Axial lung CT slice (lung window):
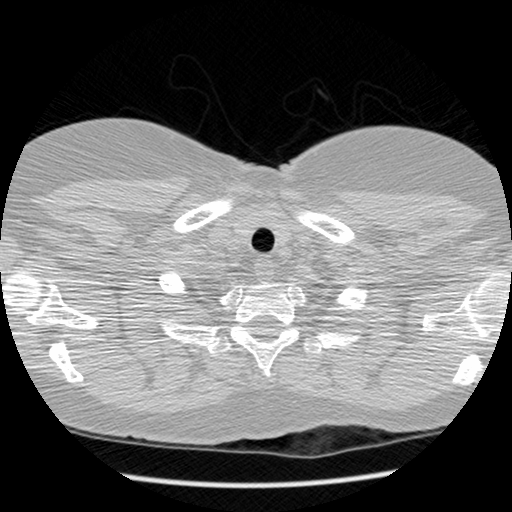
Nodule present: no